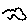
Label: cloud